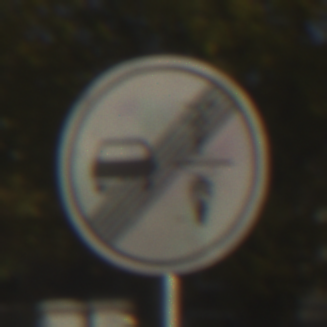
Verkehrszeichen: EndeVerbotUeberholenEinspurigeFahrzeuge
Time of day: SunriseSunset
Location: Outdoor (Urban)
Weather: PartlyCloudy
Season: Autumn
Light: Natural